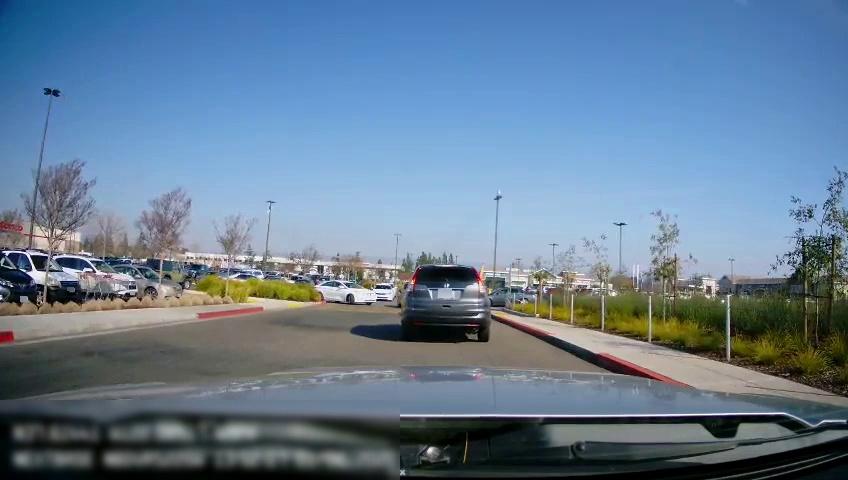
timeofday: Day
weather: Sunny
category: Drivable Space
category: Vehicles | SUV
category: Vehicles | Car
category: Vehicles | Car
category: Vehicles | Car